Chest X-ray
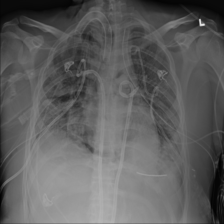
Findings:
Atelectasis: negative
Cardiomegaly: negative
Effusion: negative
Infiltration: positive
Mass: negative
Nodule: negative
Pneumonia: negative
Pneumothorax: negative
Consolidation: negative
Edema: negative
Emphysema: negative
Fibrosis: negative
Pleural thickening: negative
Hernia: negative